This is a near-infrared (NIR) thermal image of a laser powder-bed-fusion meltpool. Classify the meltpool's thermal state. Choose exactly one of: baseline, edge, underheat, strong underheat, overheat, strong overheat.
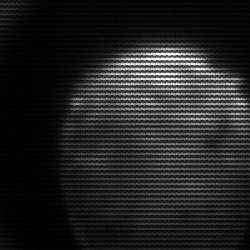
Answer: edge